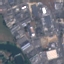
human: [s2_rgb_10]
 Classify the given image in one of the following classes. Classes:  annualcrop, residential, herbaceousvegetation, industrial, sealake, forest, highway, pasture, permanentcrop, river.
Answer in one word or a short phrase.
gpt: Industrial